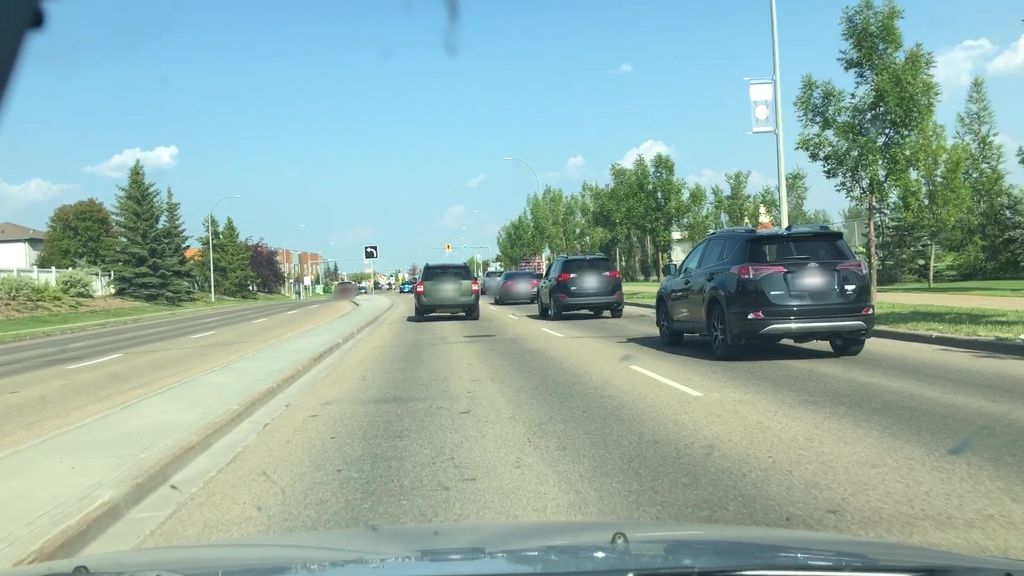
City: edmonton